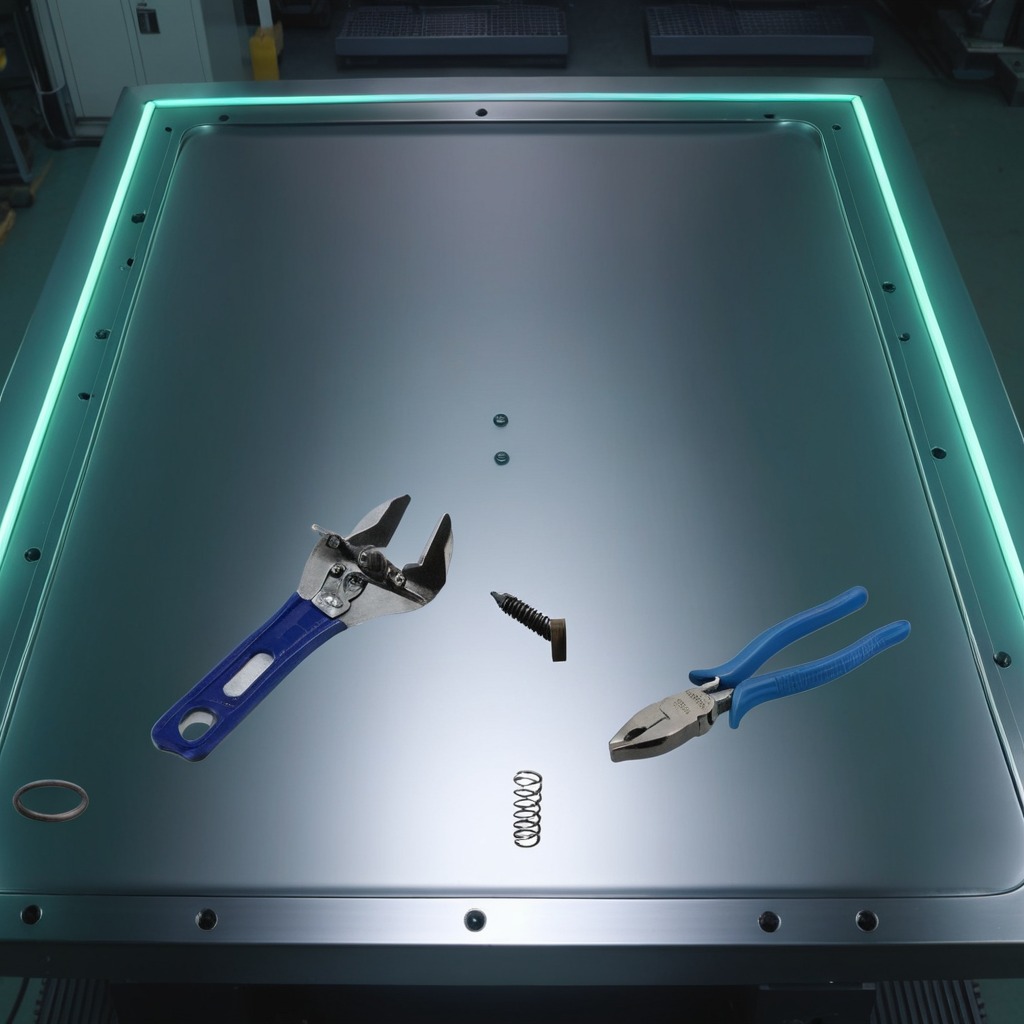
A rubber O'ring, a metal machine screw, pliers, a coiled metal spring, and a wrench are lying on the metal table.